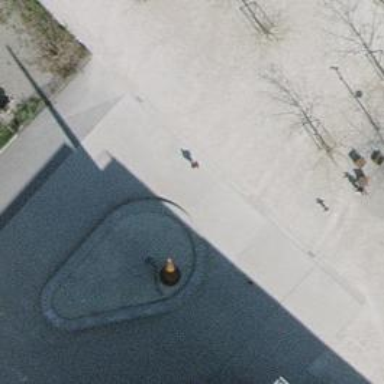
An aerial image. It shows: Fountain.